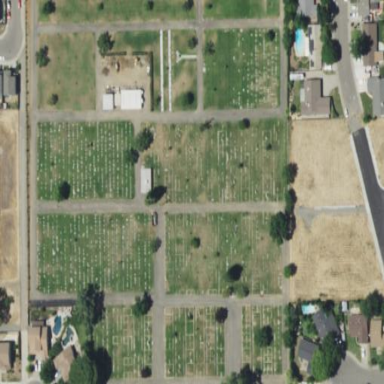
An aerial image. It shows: Cemetery.